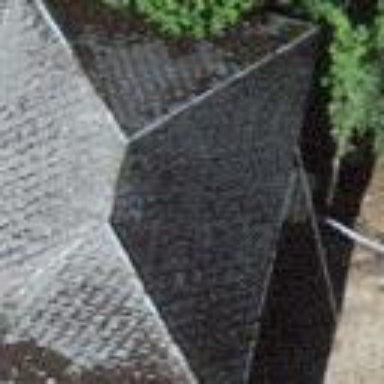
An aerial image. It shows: Hipped-roof barn.